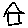
Label: house